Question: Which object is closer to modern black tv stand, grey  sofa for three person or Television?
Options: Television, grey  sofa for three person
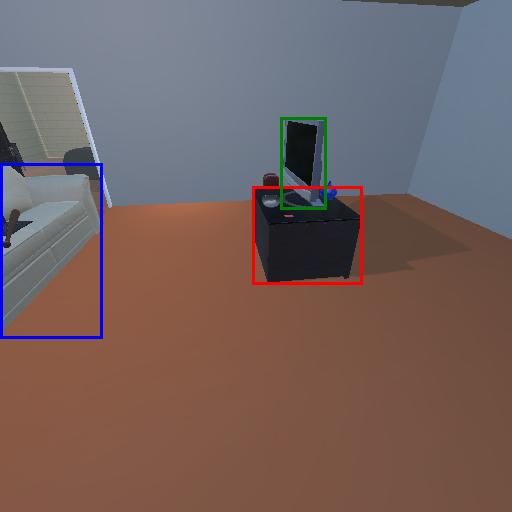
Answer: Television